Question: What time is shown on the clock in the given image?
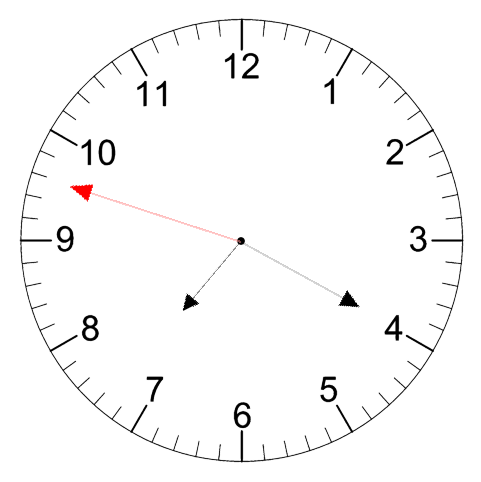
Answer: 07:19:48